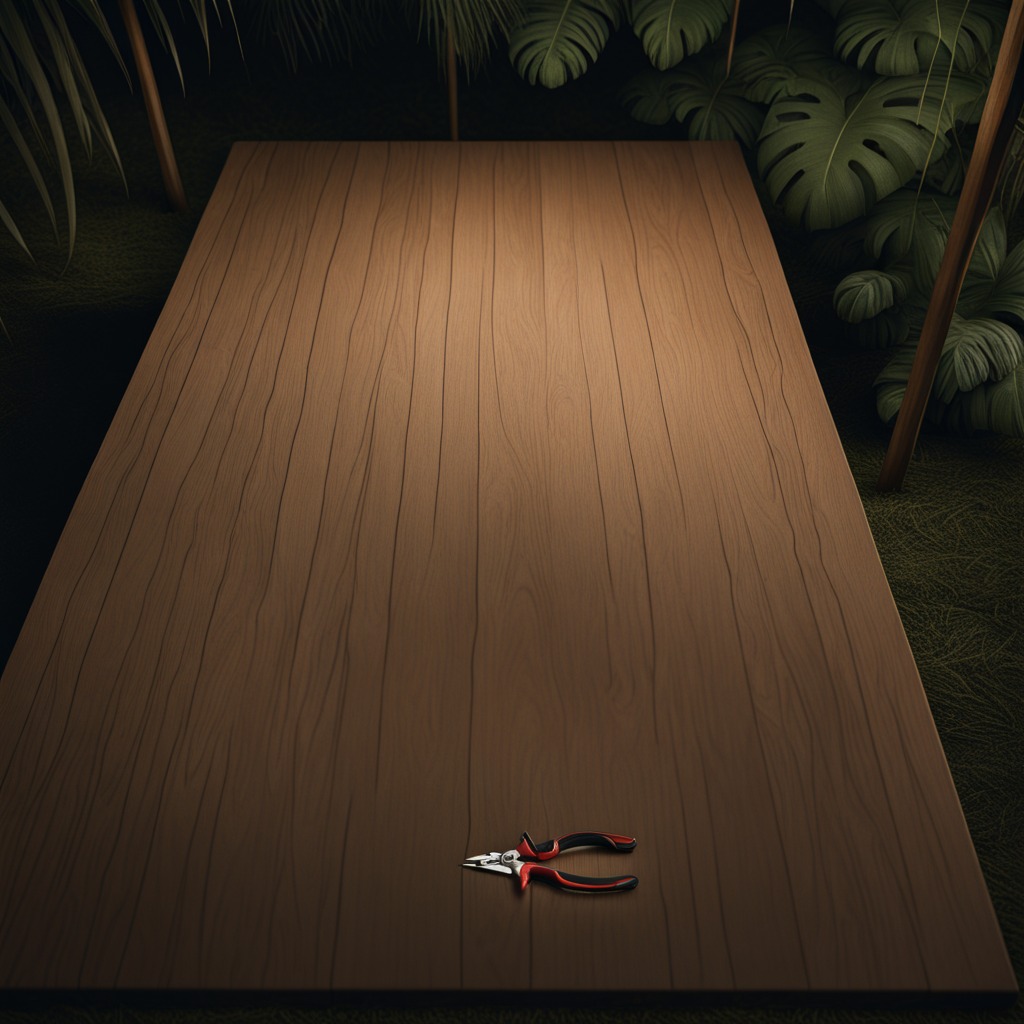
A plier lies on a wooden table inside a jungle field workshop tent at night dim ambient light soft shadows worn but